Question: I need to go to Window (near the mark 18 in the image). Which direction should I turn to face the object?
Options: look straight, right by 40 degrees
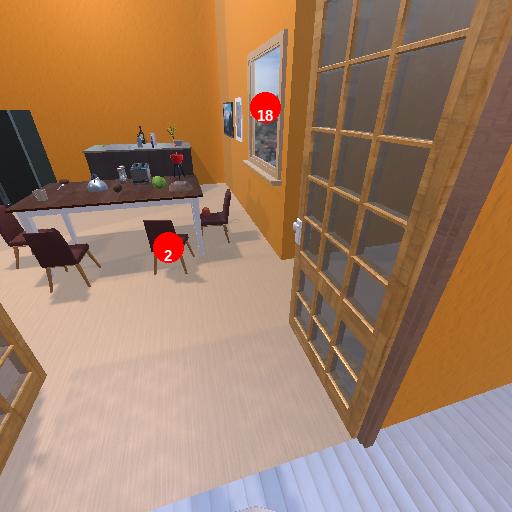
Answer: look straight